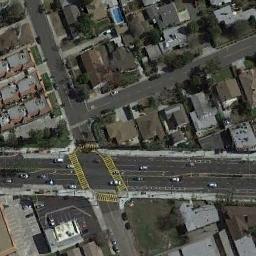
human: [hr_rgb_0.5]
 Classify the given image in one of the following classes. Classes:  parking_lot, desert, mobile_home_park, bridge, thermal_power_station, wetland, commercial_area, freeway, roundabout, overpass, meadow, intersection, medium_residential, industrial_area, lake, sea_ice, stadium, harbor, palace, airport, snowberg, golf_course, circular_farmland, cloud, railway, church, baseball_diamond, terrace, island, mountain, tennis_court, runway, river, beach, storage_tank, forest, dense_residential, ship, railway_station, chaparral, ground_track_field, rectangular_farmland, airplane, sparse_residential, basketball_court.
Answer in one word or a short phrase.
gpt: intersection